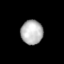
Tissue: lung
Cell type: Endothelial cells
Senescence score: 0.644
Nuclear area (px): 525
Mean DAPI intensity: 181.897